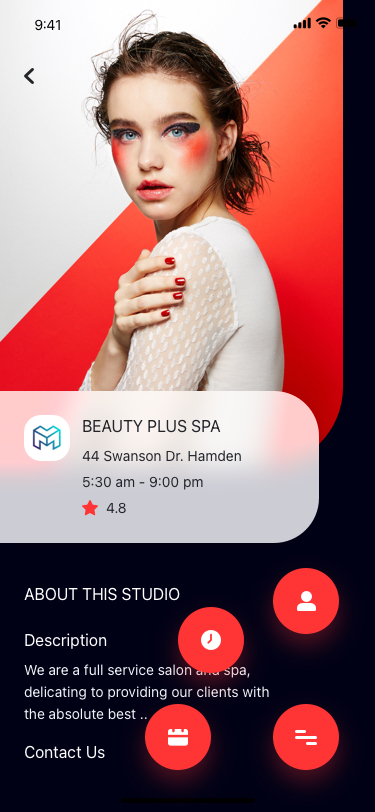
Text in this UI design:
BEAUTY PLUS SPA
44 Swanson Dr. Hamden
5:30 am - 9:00 pm
4.8
ABOUT THIS STUDIO
Description
We are a full service salon and spa,
delicating to providing our clients with
the absolute best ..
Contact Us